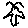
Label: bird